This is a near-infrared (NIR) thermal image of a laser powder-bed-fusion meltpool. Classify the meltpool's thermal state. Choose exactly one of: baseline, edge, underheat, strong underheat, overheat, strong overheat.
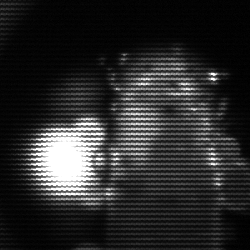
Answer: strong underheat